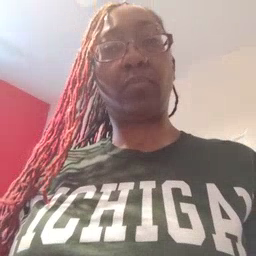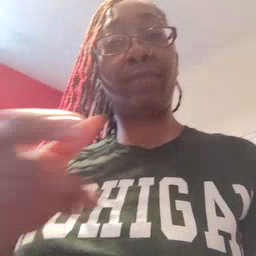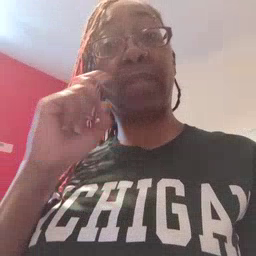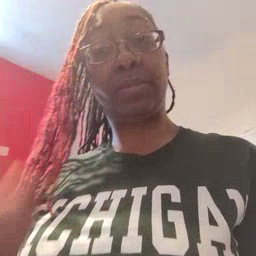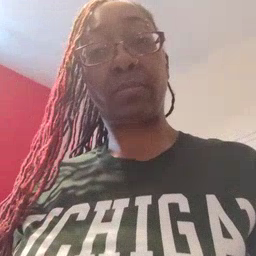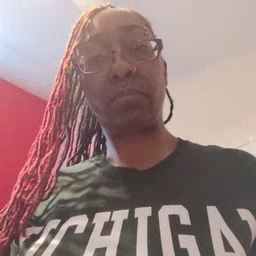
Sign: fast